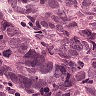
Metastatic tissue present: yes